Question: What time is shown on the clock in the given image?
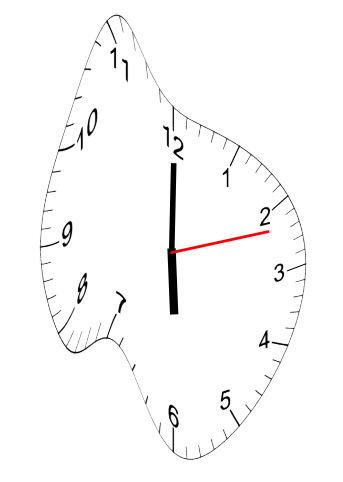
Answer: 06:00:12